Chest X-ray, AP view. Patient: 13 years old, sex M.
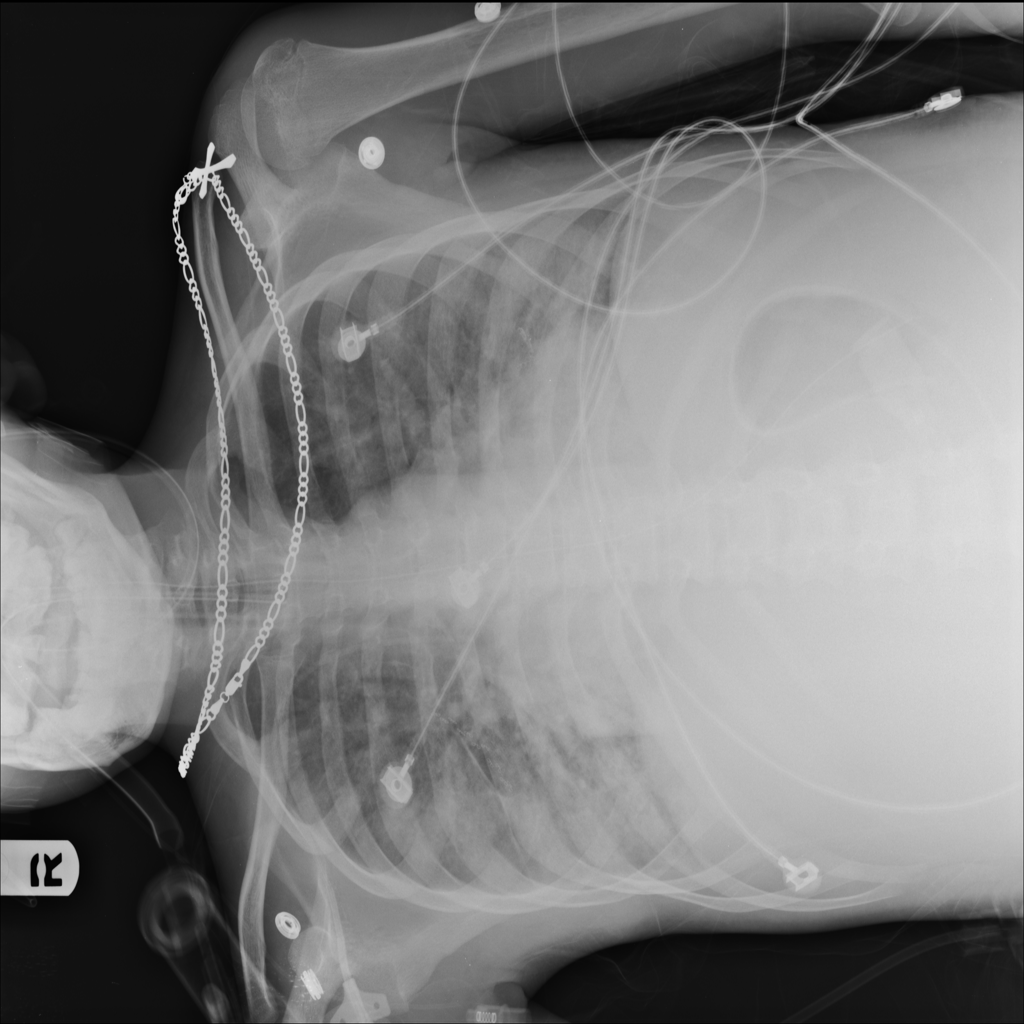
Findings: Infiltration